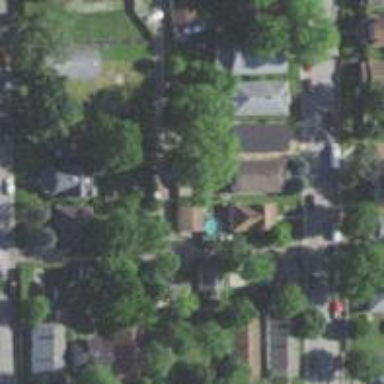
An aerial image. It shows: Alley classified as service road.